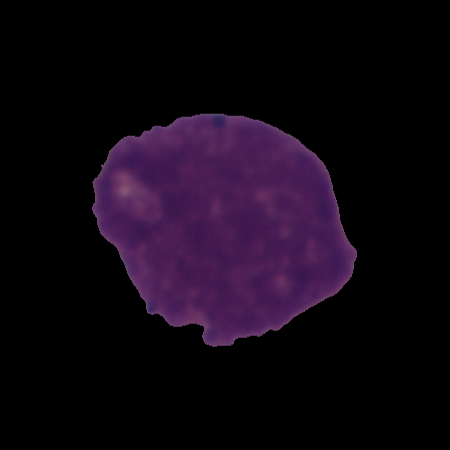
Label: cancer